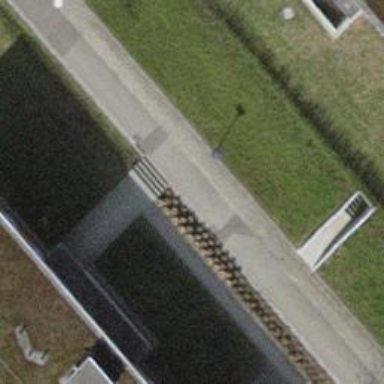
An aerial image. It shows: Set of steps on the road.